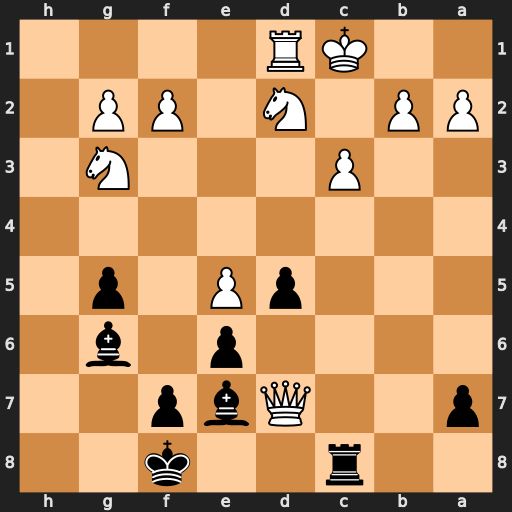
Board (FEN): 2r2k2/p2Qbp2/4p1b1/3pP1p1/8/2P3N1/PP1N1PP1/2KR4
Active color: b
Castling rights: -
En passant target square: -
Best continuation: Rxc3+ bxc3 Ba3#